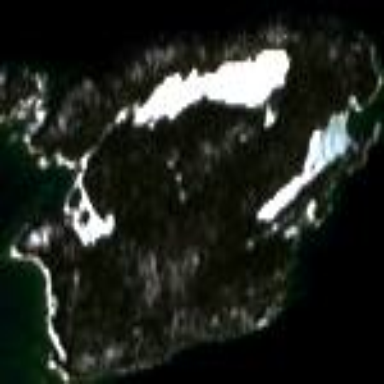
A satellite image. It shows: Island covered with woodland.